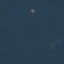
Land use / land cover class: Forest